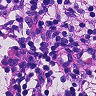
Metastatic tissue present: no